Field crop: maize
Growth stage: 2
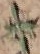
Species: atriplex